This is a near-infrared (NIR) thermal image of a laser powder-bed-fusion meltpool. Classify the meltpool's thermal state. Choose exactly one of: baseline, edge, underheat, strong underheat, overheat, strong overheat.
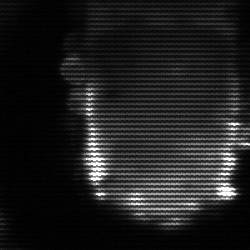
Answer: baseline